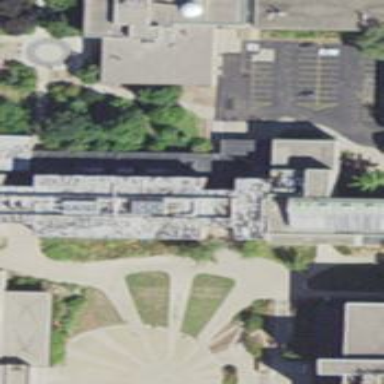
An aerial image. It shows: View of university building.